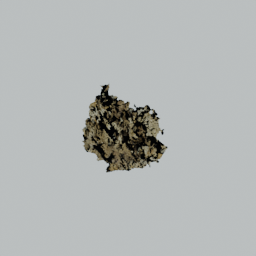
Label: nature